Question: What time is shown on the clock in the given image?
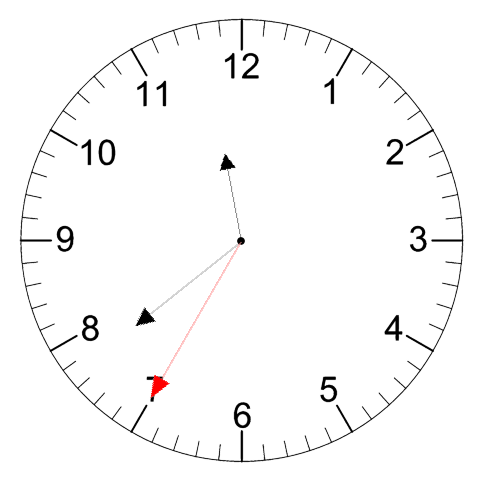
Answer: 11:38:35